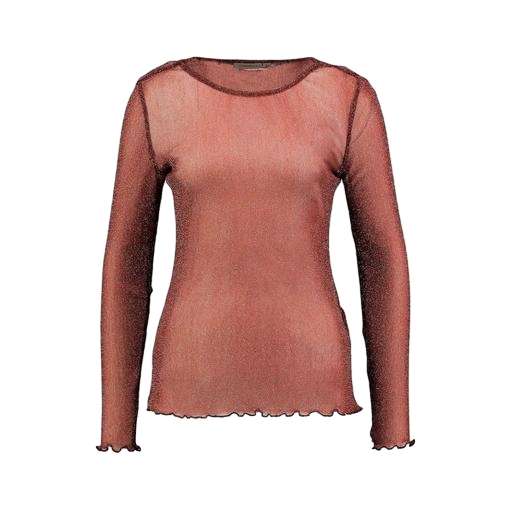
long sleeved sheer t-shirt, multicolor vero moda rust high neck blouse, sheer t-shirt, white background